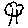
Label: tree